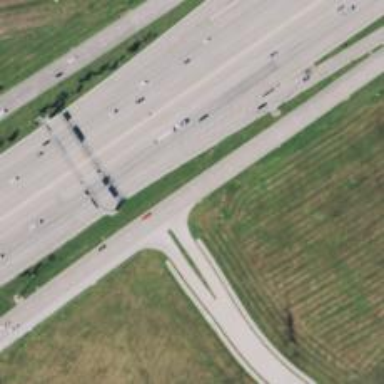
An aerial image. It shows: Secondary road with frontage road alongside.